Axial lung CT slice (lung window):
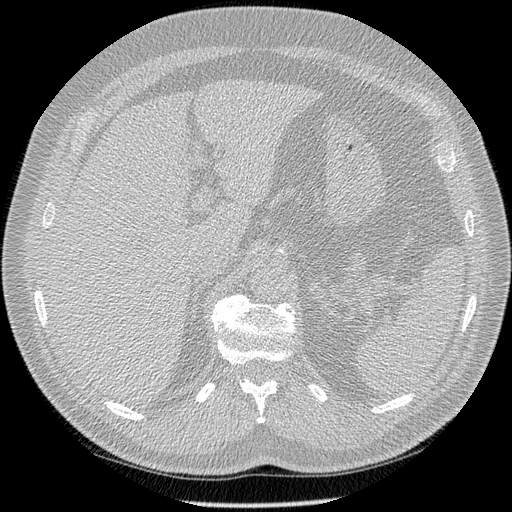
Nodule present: no